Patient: sex F, age 22
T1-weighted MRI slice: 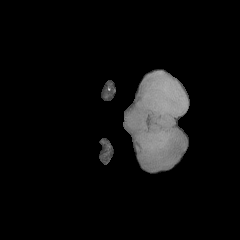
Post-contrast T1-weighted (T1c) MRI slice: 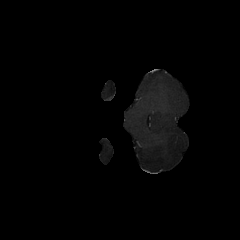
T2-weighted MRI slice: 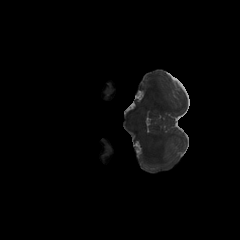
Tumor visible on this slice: no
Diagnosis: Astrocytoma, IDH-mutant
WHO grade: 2